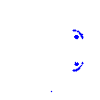
Particle: kaon